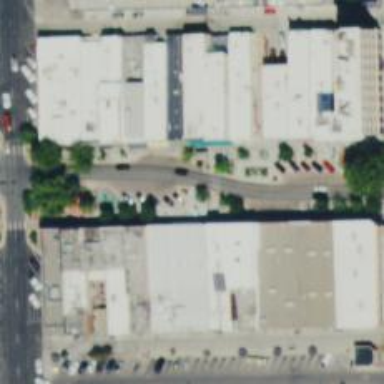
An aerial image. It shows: Parking space.